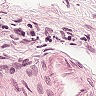
Metastatic tissue present: no